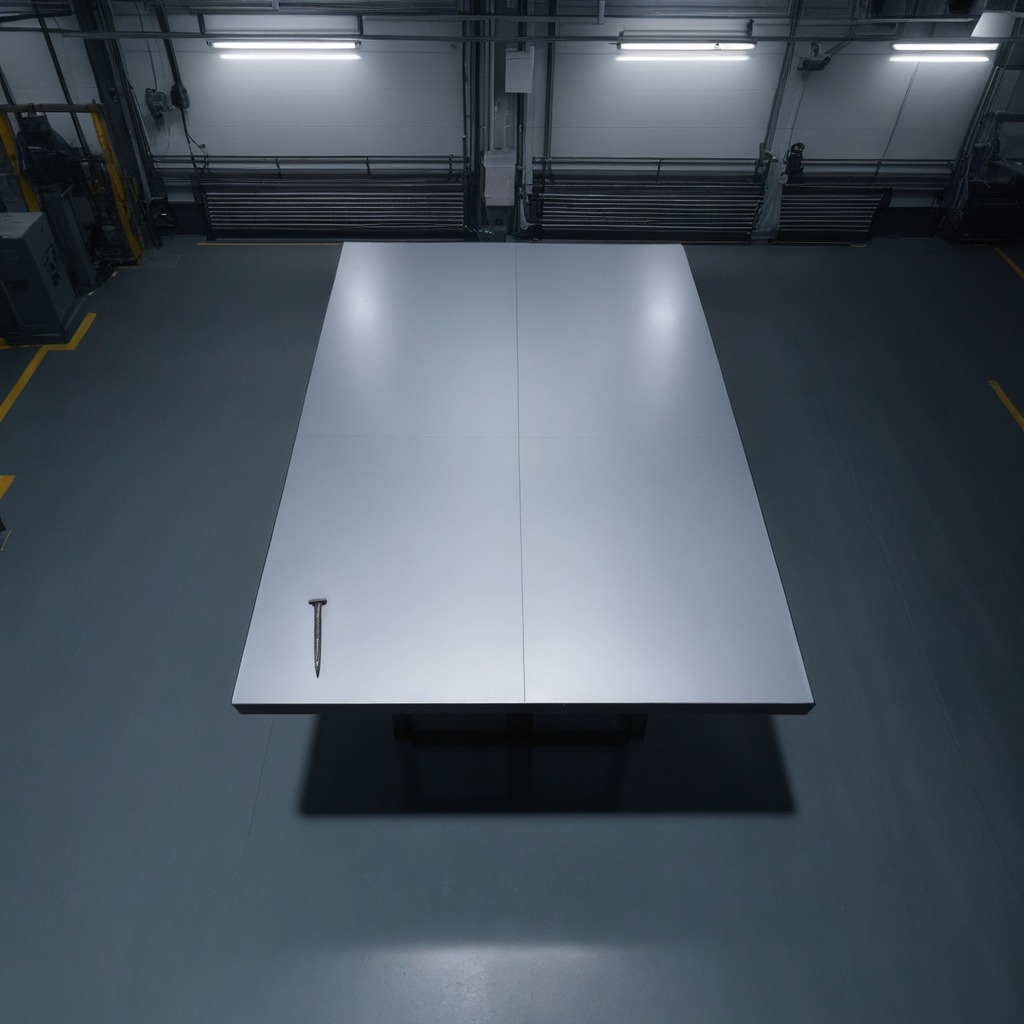
An iron nail is lying on the tabletop.